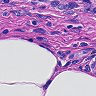
Metastatic tissue present: yes